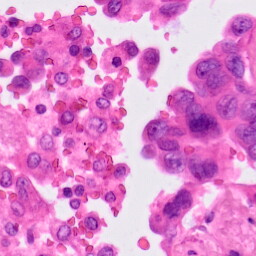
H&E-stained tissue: Lung